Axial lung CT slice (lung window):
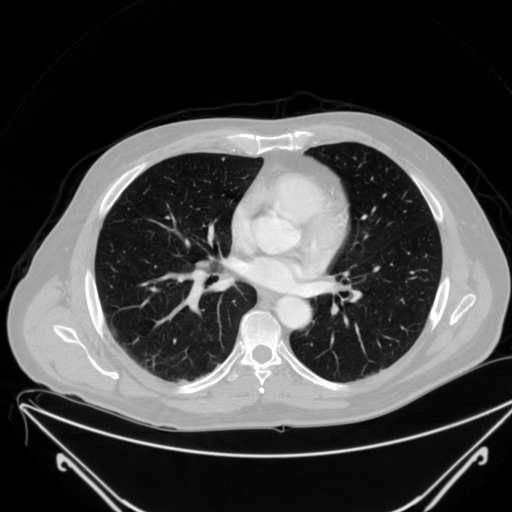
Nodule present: yes
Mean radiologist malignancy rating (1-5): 2